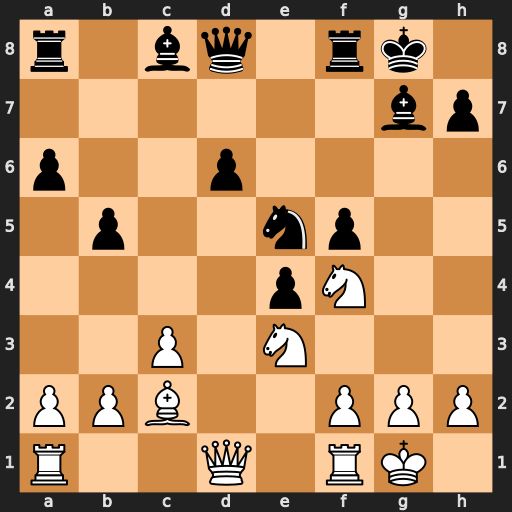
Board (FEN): r1bq1rk1/6bp/p2p4/1p2np2/4pN2/2P1N3/PPB2PPP/R2Q1RK1
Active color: w
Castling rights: -
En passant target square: -
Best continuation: Qd5+ Kh8 Qxa8